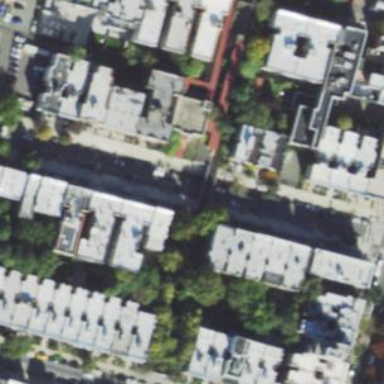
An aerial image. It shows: Residential road with separate asphalt sidewalk.